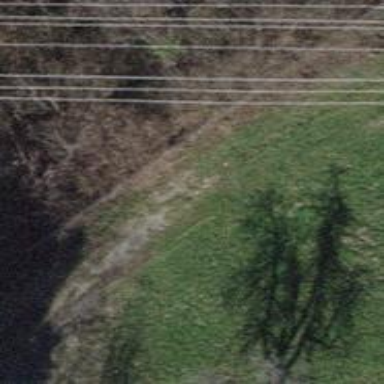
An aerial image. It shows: Path.